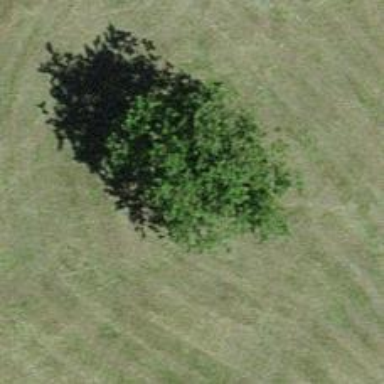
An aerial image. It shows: Single tag "natural: tree."